This is a demodulated (Hilbert-envelope) spectrum computed from a bearing vibration snapshot; the dashed markers indicate where each bearing fault type would appear (BPFO, BPFI, BSF, FTF). Classify the bearing condition as one of: normal, inner_race, outer_race, ball.
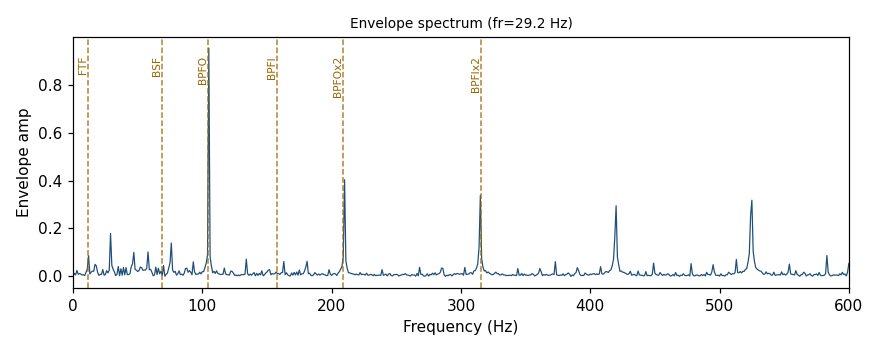
Answer: outer_race